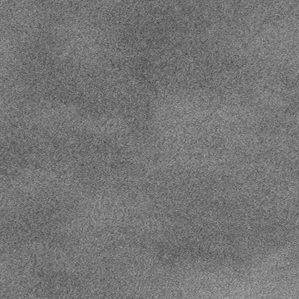
Label: frost